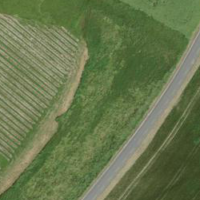
EUNIS habitat code: 52
Species observed at this site:
Macrothylacia rubi